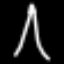
Label: The Eiffel Tower